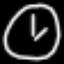
Label: clock